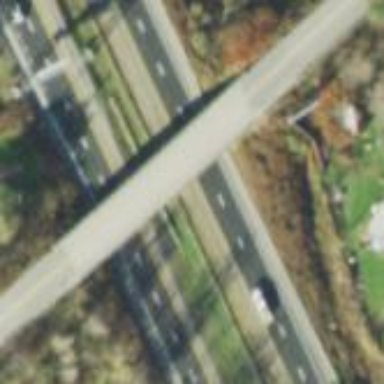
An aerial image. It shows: Man-made bridge.